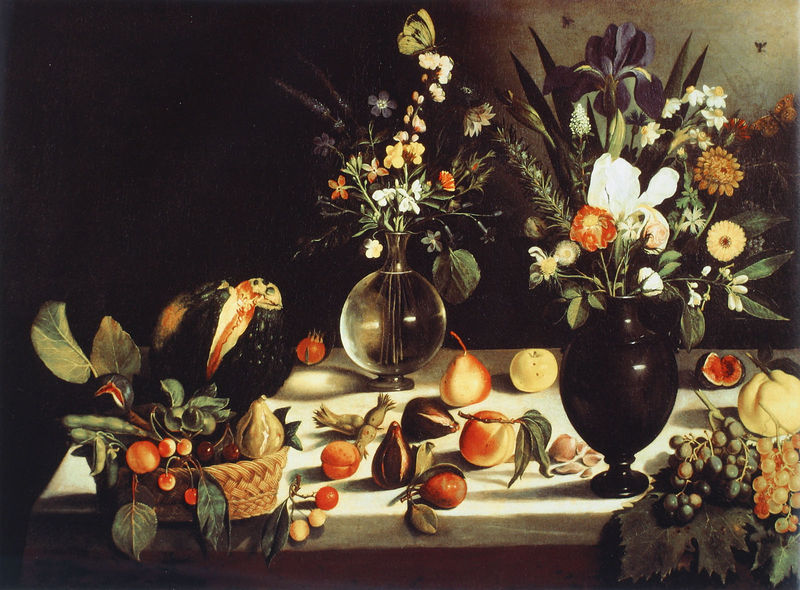
Titel: Stilleben mit Blumen und Früchten
Künstler: Hartfort-Meister
Institution: Hartford/Conn., Wadsworth Atheneum
Schlagwörter: blau, blätter, gelb, grün, blumen, glas, schwarz, tisch, obst, rot, tuch, tischdecke, feigen, früchte, stilleben, trauben, vase, apfel, korb, vasen, birne, kirschen, insekten, schmetterling, weintrauben, iris, schwertlilie, pfirsich, traube, feige, nüsse, haselnüsse